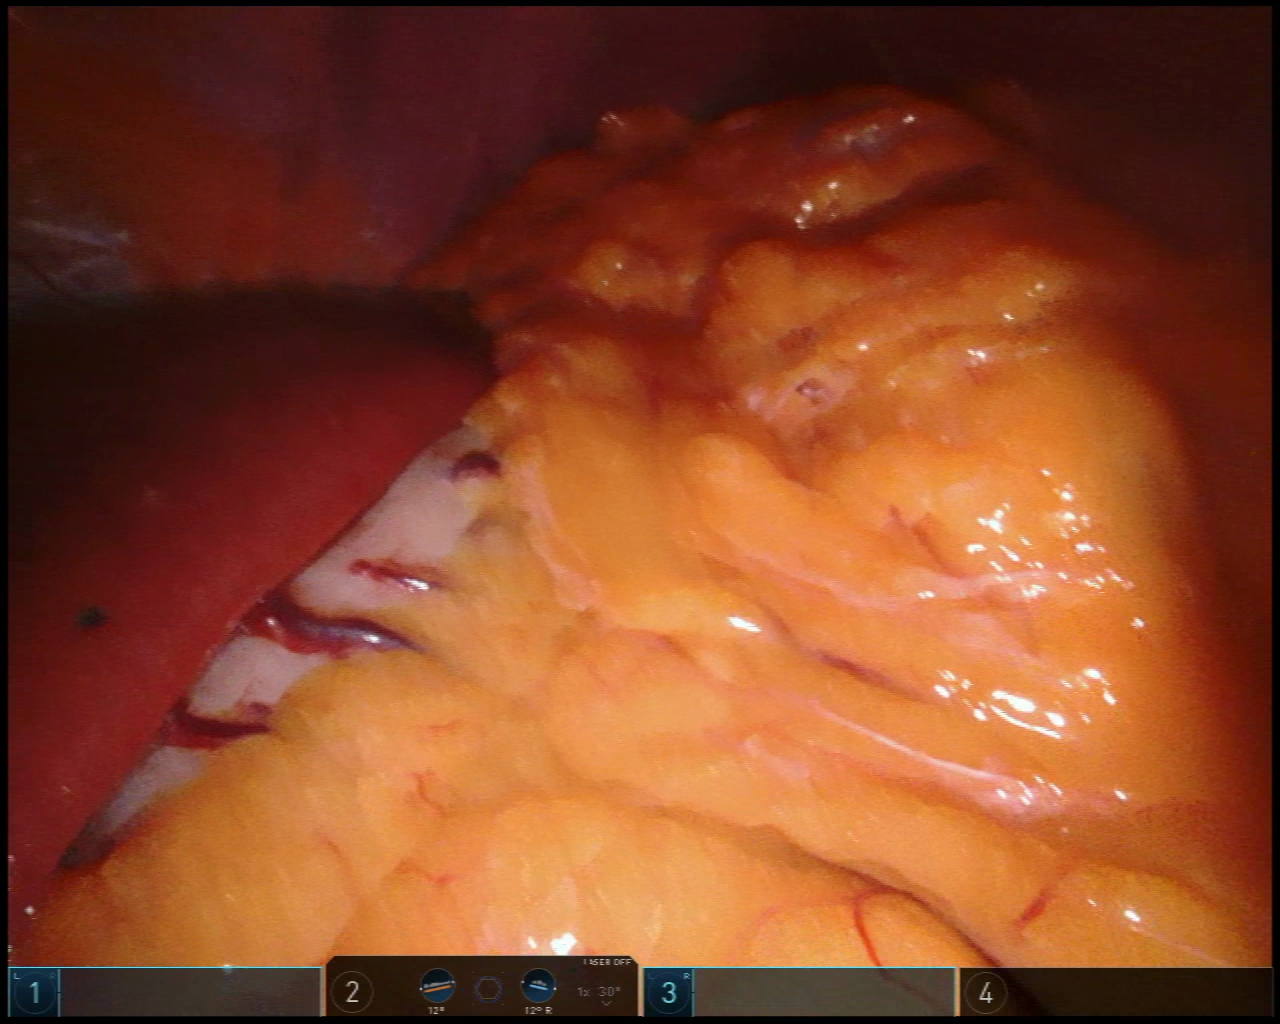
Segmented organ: liver
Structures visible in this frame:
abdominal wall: yes
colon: no
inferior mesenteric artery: no
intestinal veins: no
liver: yes
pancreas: no
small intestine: no
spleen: no
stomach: yes
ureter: no
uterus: no
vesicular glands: no